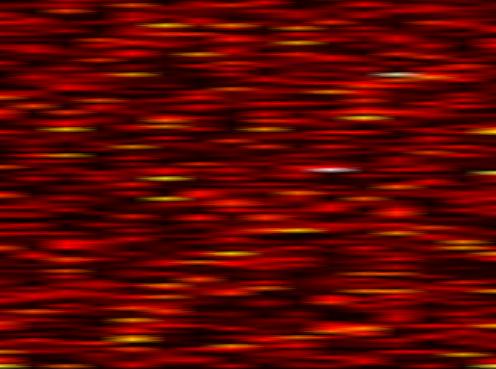
Label: FBMC